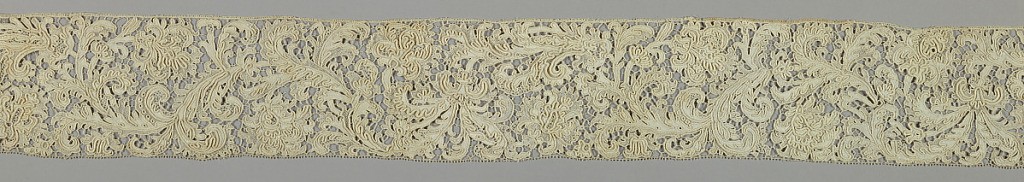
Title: Band
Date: late 17th century
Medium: linen Technique: needle lace
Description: Needlepoint lace border.